Question:
I am having navigation bar with custom view as right bar button item. Custom view has two buttons in it. But when i touch area below navigation bar on right side it fires button touch event. I have checked frames of buttons and view by changing background color all are set perfectly.
I checked for default iOS apps like clock, calendar, setting, notes etc they all have same behaviour. Touching in red rectangle in screenshots(of default iOS calendar app.) fires touch event of button same is happening with my app too..
Here is code..
'''
UIView* navigationButtonsView = [[UIView alloc] initWithFrame:CGRectMake(0.0f, 0.0f, 100.0f, 44.0f)];
UIButton *p = [UIButton buttonWithType:UIButtonTypeCustom];
[p setImage:[UIImage imageNamed:@"PBtn.png"] forState:UIControlStateNormal];
[p addTarget:self action:@selector(PButtonPushed:) forControlEvents:UIControlEventTouchUpInside];
[p setFrame:CGRectMake(43, 0, 57, 44)];
[navigationButtonsView addSubview:p];
UIButton *o = [UIButton buttonWithType:UIButtonTypeCustom];
[o addTarget:self action:@selector(oButtonPushed:) forControlEvents:UIControlEventTouchUpInside];
[o setFrame:CGRectMake(0, 0, 38, 44)];
[o setImage:[UIImage imageNamed:@"O.png"] forState:UIControlStateNormal];
[navigationButtonsView addSubview:o];
UIBarButtonItem *barItem = [[UIBarButtonItem alloc] initWithCustomView:navigationButtonsView];
[musicVC.navigationItem setRightBarButtonItem: barItem animated:NO];
'''
How to change this default iOS behaviour for navigation bar buttons ? Because m having some UI right below these buttons and its top area not responding because of this.
Thanks in advance..
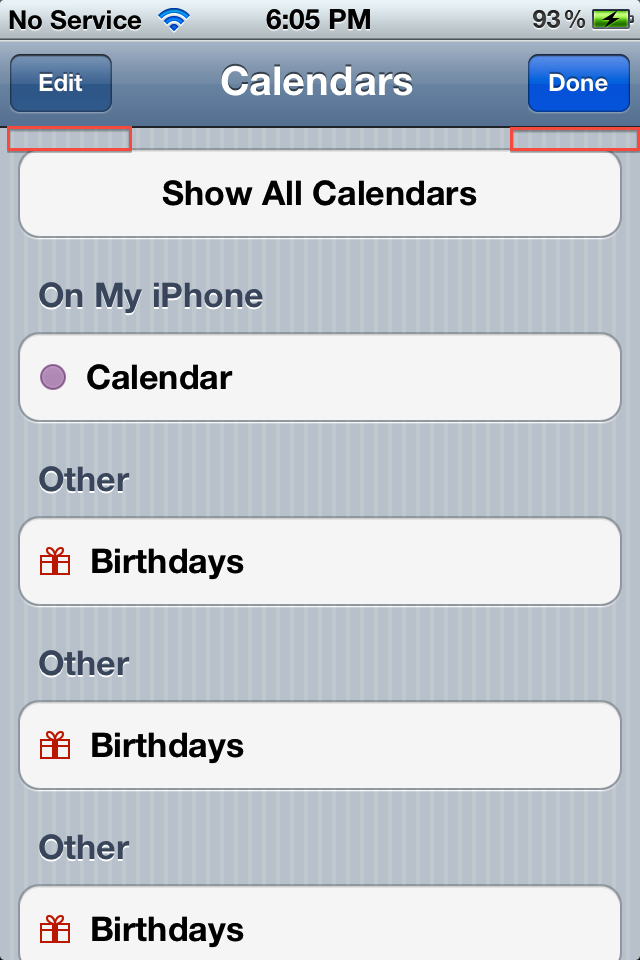
Answer: This is normal behavior - two reasons:
1. iOS doesn't know how big your finger is - so it has to decide where to put the touch. In this case, nav bar overrides table view.
2. This may have something to do with the Human Interface Guidelines (sorry, no link. Google it) that say that the minimum touchable area must be 44px. This behavior may be the 'UIBarButtonItem' trying to conform with these requirements.